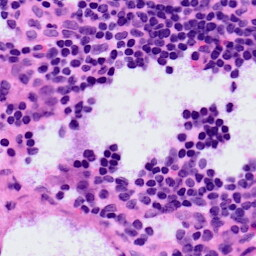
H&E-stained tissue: LymphNode